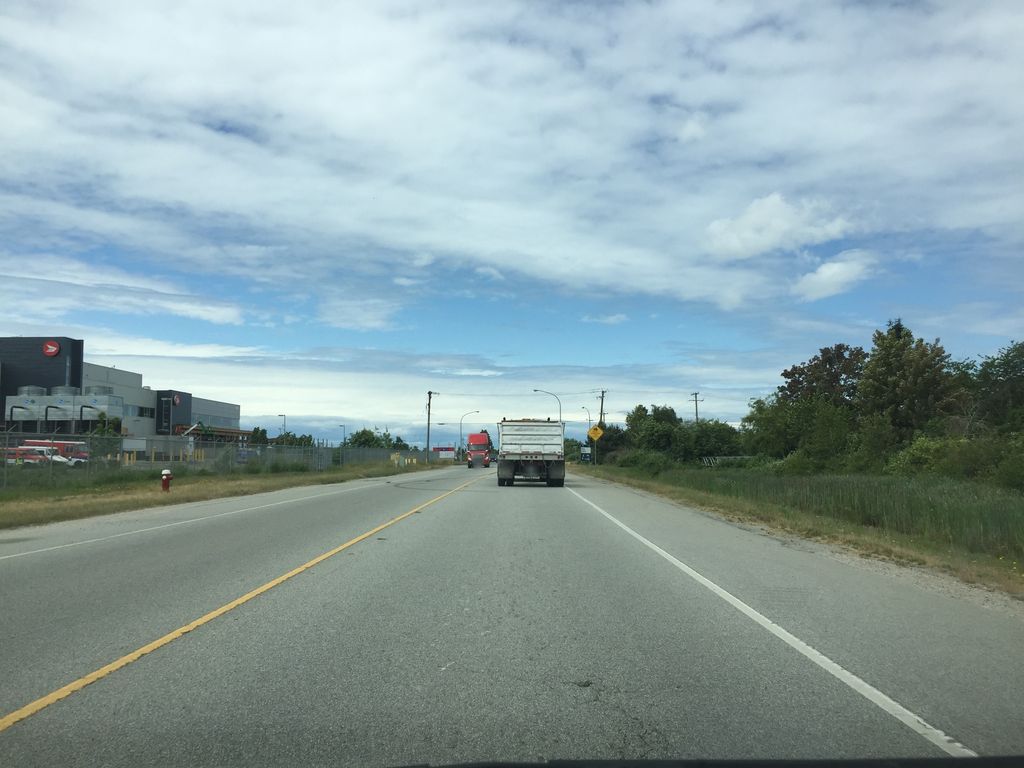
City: vancouver